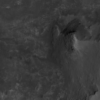
Label: not_dusty